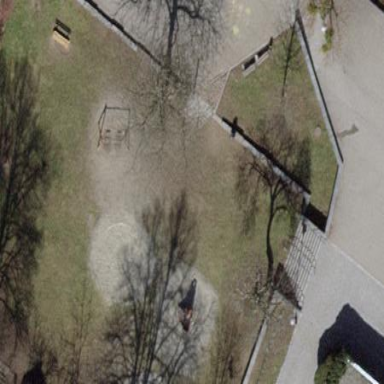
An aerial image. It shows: Playground area for leisure land.